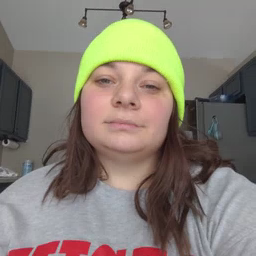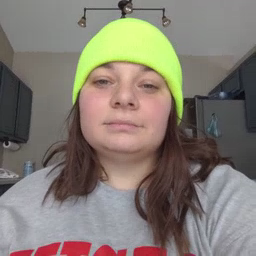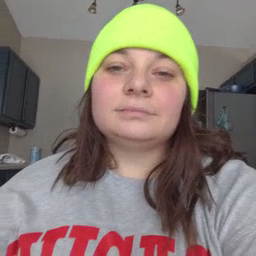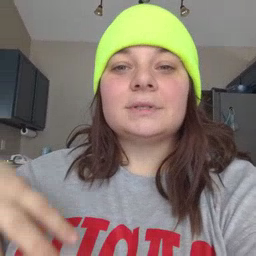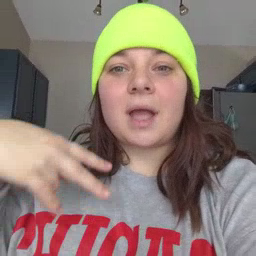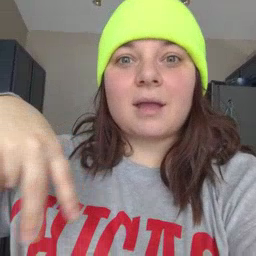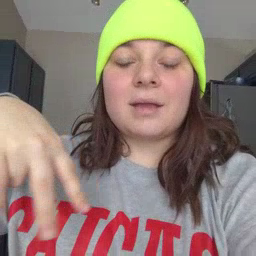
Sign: dance